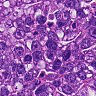
Metastatic tissue present: yes